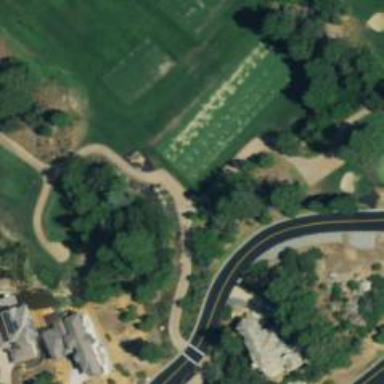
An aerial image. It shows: Pathway for golf carts.